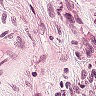
Metastatic tissue present: no